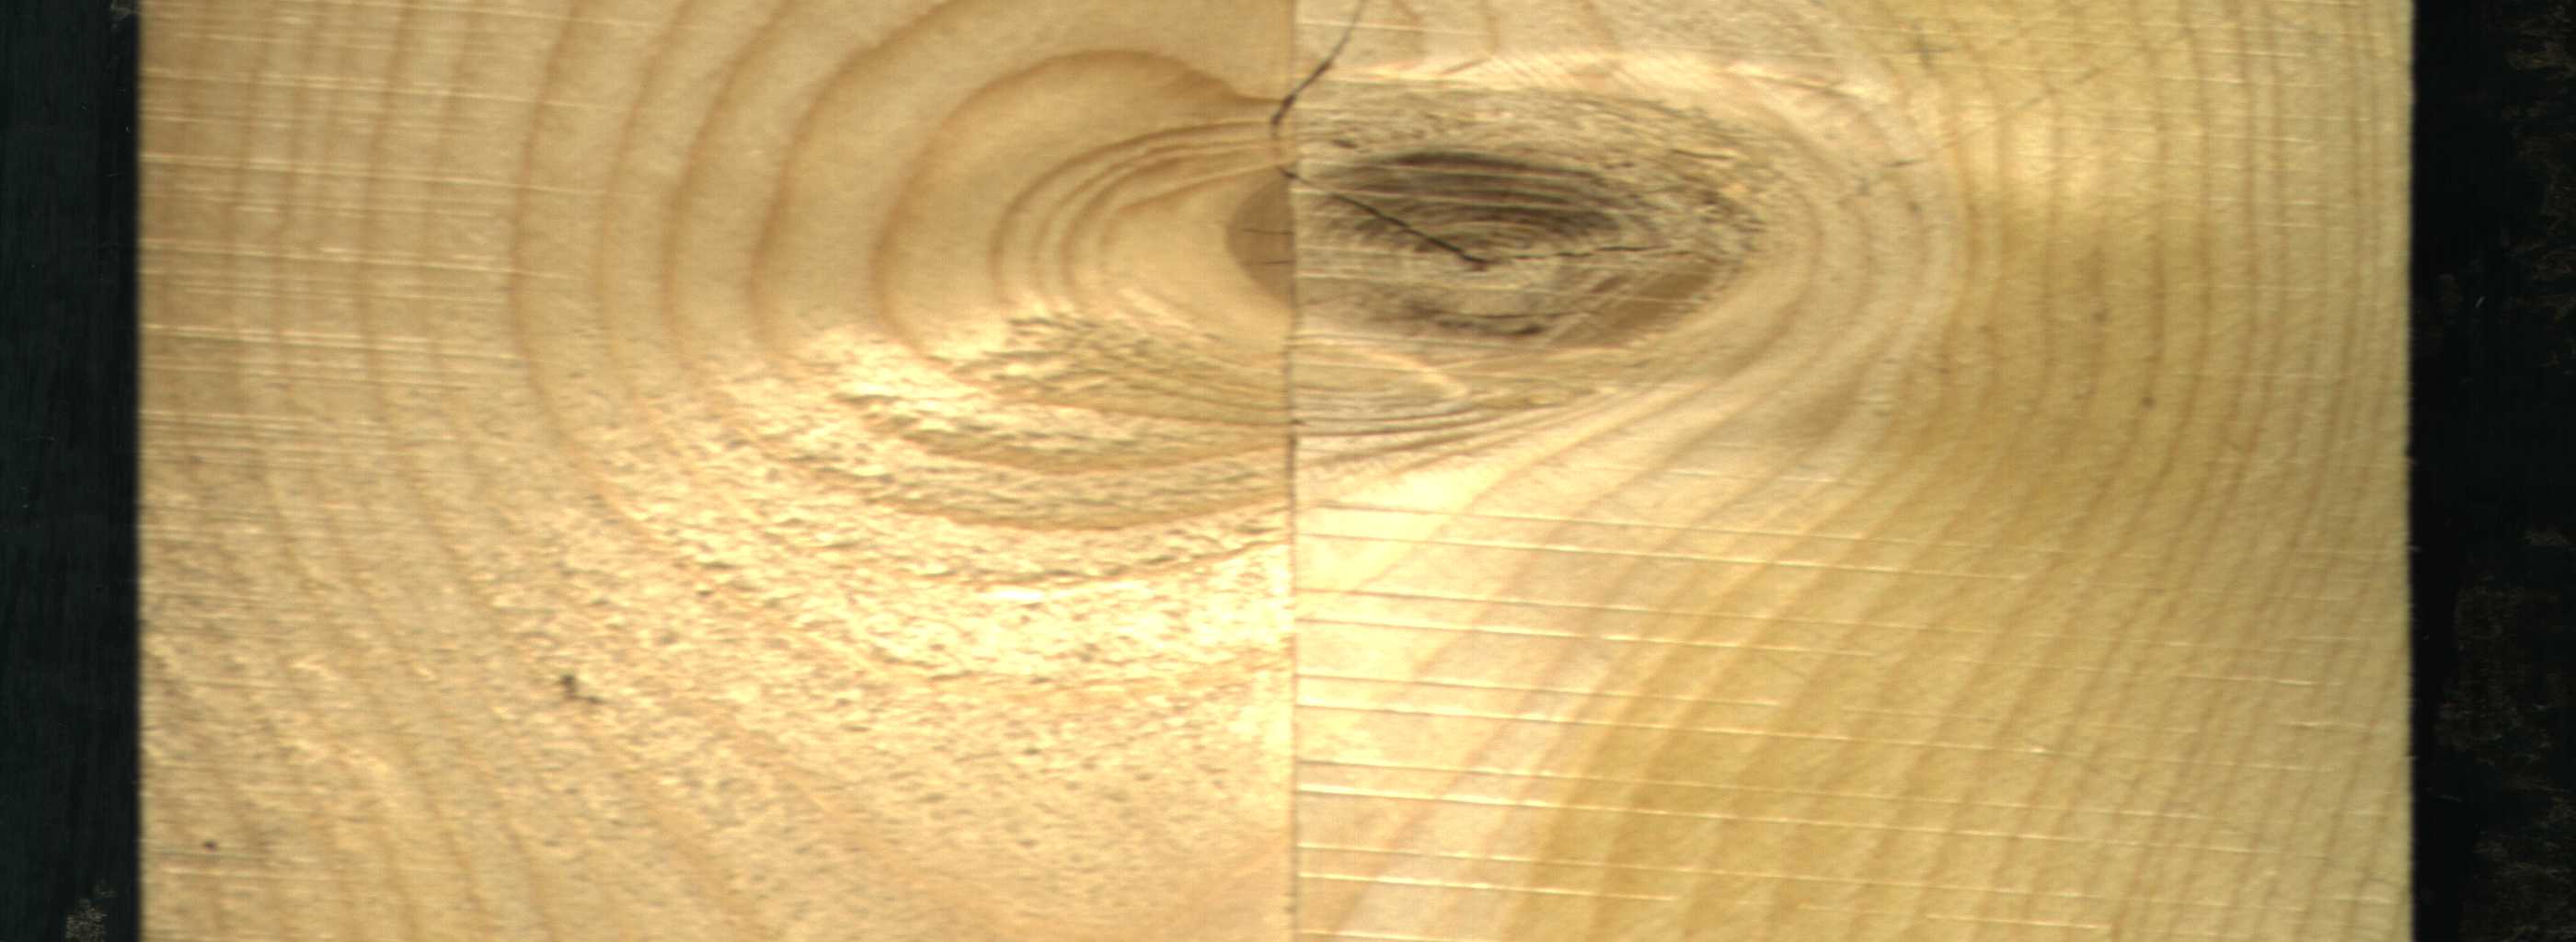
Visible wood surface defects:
Crack
knot_with_crack